Frequency: 85000
Velocity: 0,2635
Power: 43,3
Pulse duration: 0,0000001
Pass count: 1
Magnification: 10
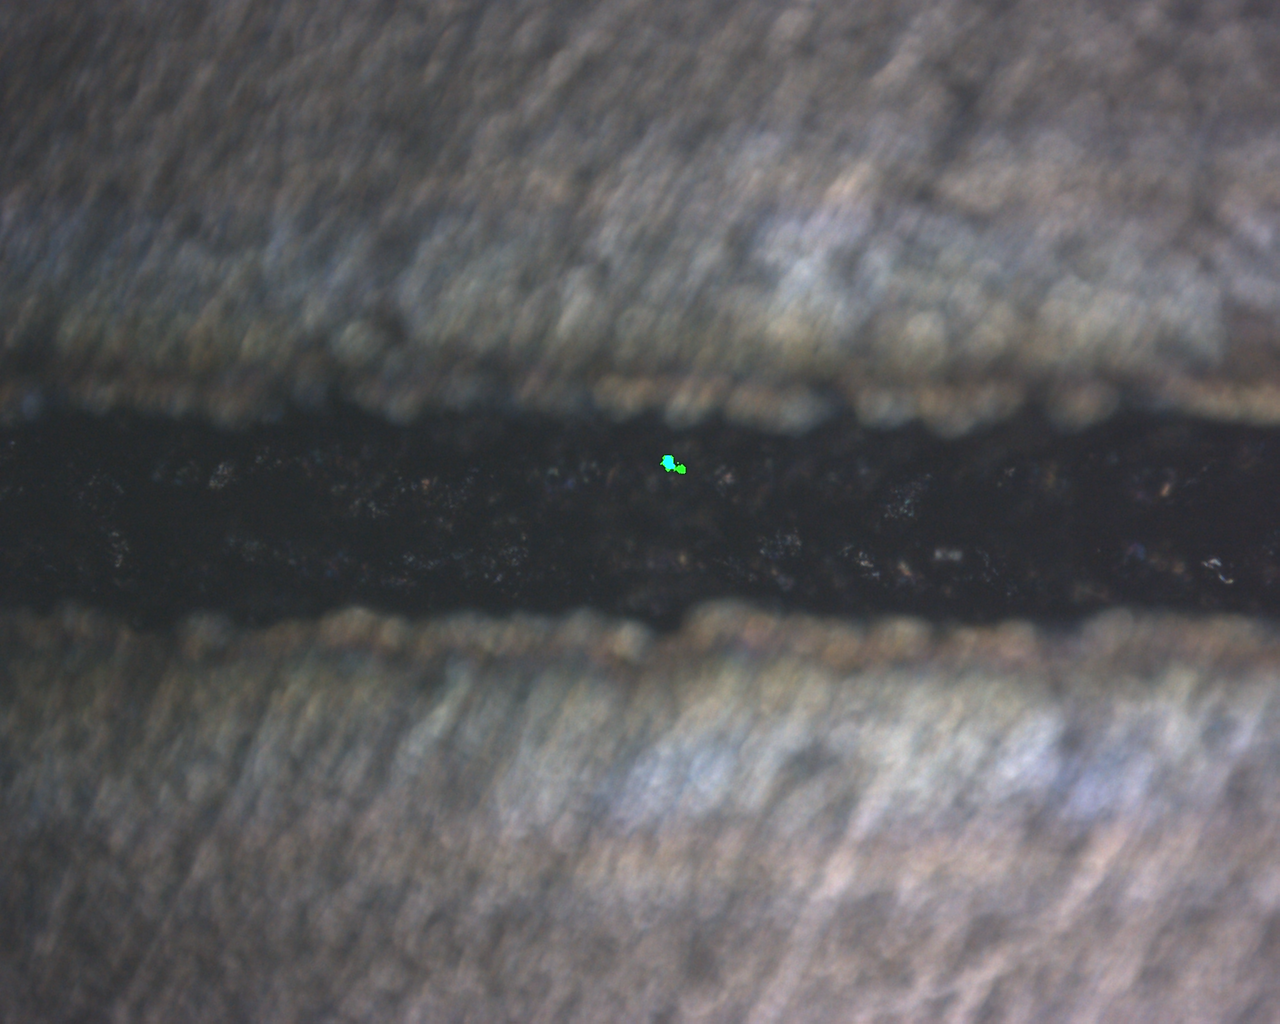
Measured width: 113.645
Other width: 95.0511